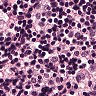
Metastatic tissue present: no